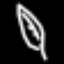
Label: leaf